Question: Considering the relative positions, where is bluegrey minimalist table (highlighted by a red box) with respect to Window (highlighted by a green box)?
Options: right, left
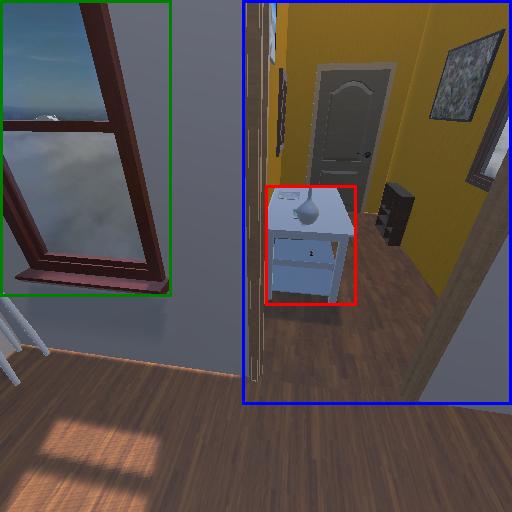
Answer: right